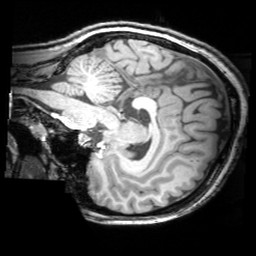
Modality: T1w
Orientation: sagittal
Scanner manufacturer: siemens
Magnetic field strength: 3 T
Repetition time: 1.81 s
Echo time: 0.00345 s